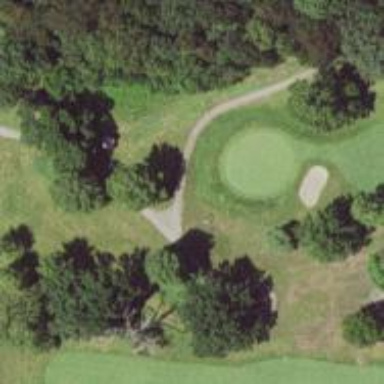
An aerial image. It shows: Path for both road and golf.